Field crop: maize
Growth stage: 2
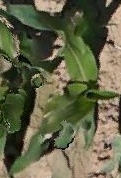
Species: maize